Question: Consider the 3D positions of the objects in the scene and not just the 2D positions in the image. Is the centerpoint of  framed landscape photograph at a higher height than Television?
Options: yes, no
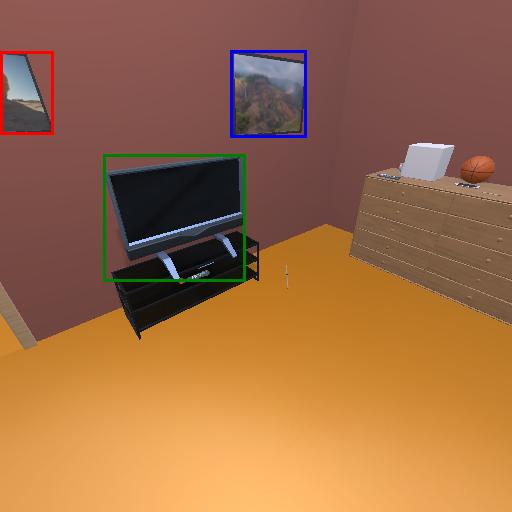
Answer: yes